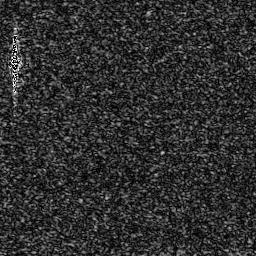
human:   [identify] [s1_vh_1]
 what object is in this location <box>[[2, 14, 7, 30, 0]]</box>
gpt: <ref>1 medium ship at the top left</ref>